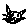
Label: cat